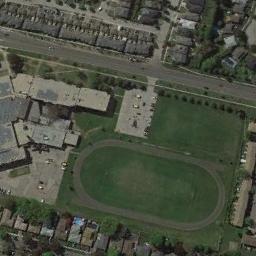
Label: ground_track_field